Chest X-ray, PA view. Patient: 70 years old, sex M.
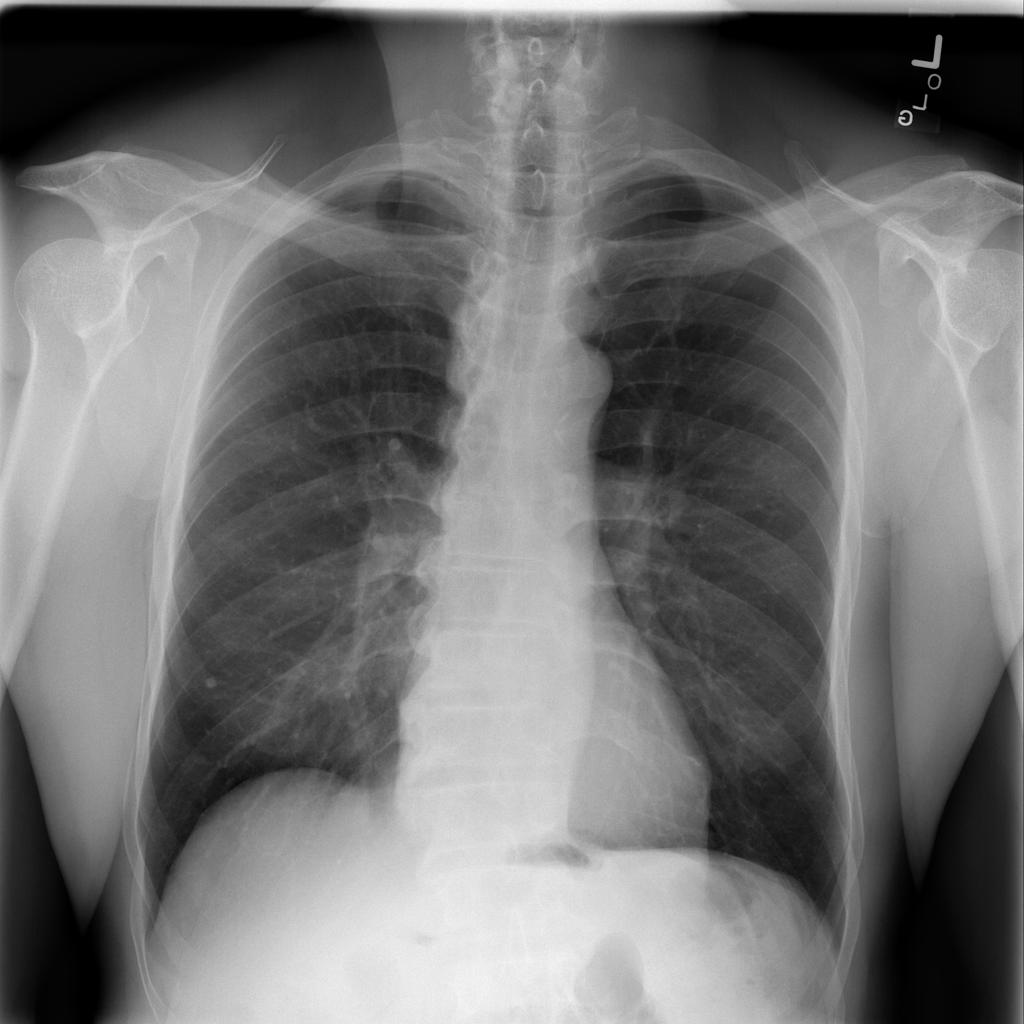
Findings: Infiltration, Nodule